Question: I'm experimenting with the news themes tonight and I'm wondering if anyone knows these fix to this issue.
This appears on the stock <URL> and even, as seen below, when referring to custom layout file.
It's relatively minor but my OCD eyes go right to it so maybe someone can help. Thanks :)

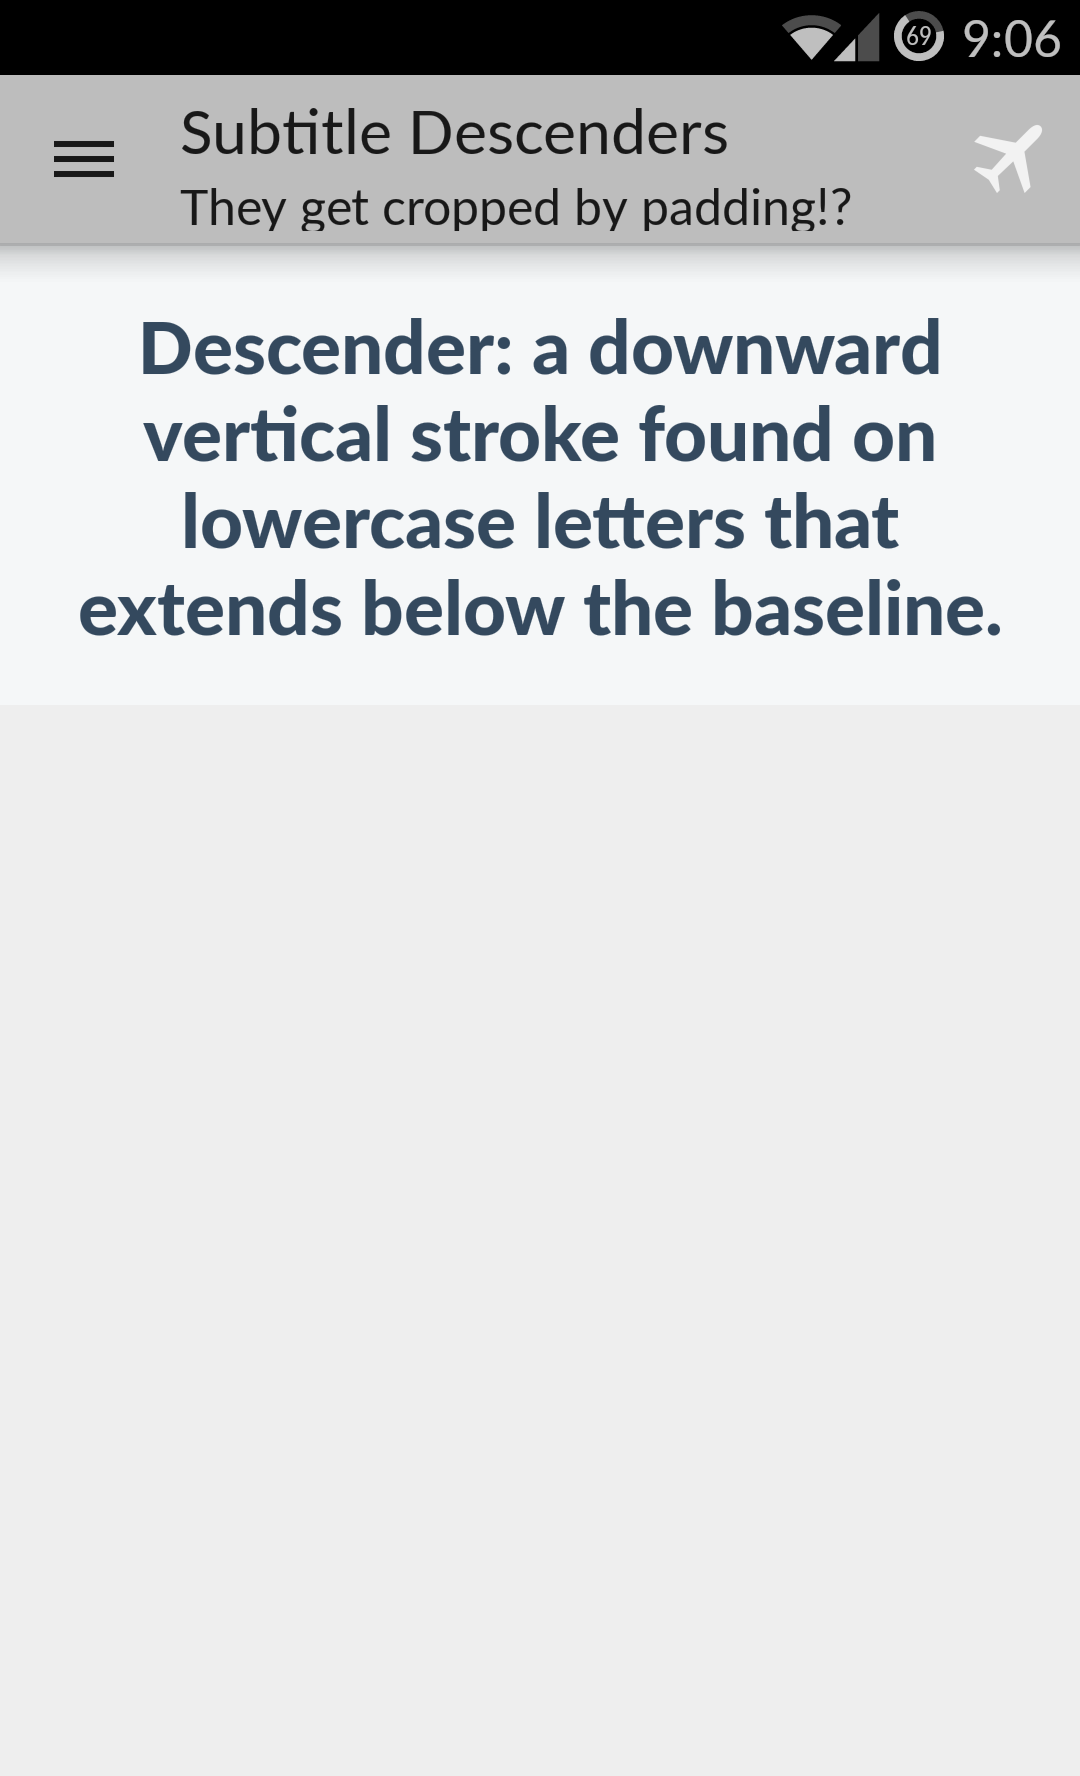
Answer: : Inheriting from the correct theme and declaring attributes in pairs (with and without the 'android:' prefix) was the fix!
'''
<!-- Base app theme. -->
<style name="AppTheme" parent="@style/Theme.AppCompat.Light.DarkActionBar">
<!-- Customize your theme here. -->
<item name="android:actionBarStyle">@style/MyActionBar</item>
<item name="actionBarStyle">@style/MyActionBar</item>
</style>
<!-- ActionBar styles. -->
<style name="MyActionBar" parent="Widget.AppCompat.ActionBar">
<item name="android:titleTextStyle">@style/MyActionBarTitleText</item>
<item name="titleTextStyle">@style/MyActionBarTitleText</item>
<item name="android:subtitleTextStyle">@style/MyActionBarSubTitleText</item>
<item name="subtitleTextStyle">@style/MyActionBarSubTitleText</item>
<item name="android:background">@color/blue</item>
<item name="background">@color/blue</item>
</style>
<style name="MyActionBarTitleText" parent="@style/TextAppearance.AppCompat.Widget.ActionBar.Title">
<item name="android:textColor">@color/white</item>
</style>
<style name="MyActionBarSubTitleText" parent="@style/TextAppearance.AppCompat.Widget.ActionBar.Subtitle">
<item name="android:textColor">@color/white</item>
<item name="android:textSize">@dimen/subtitle</item>
</style>
'''